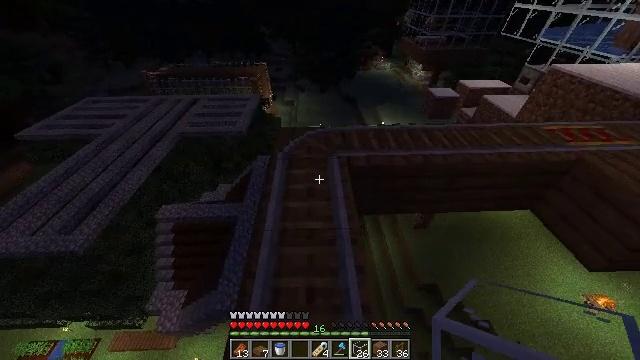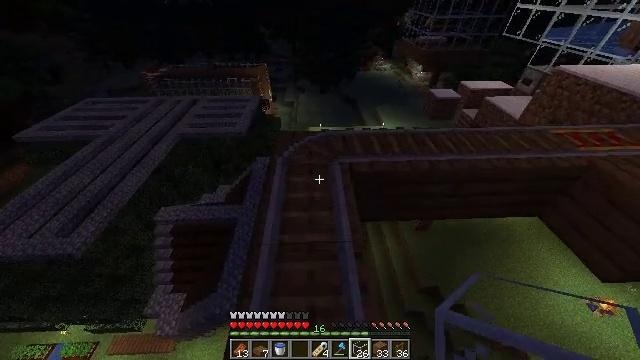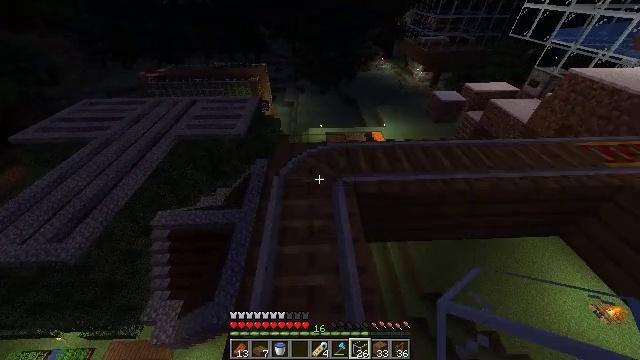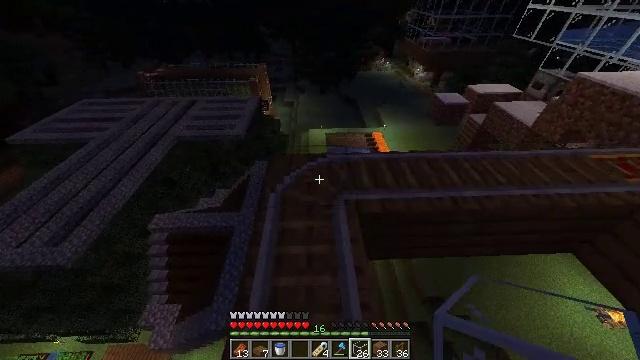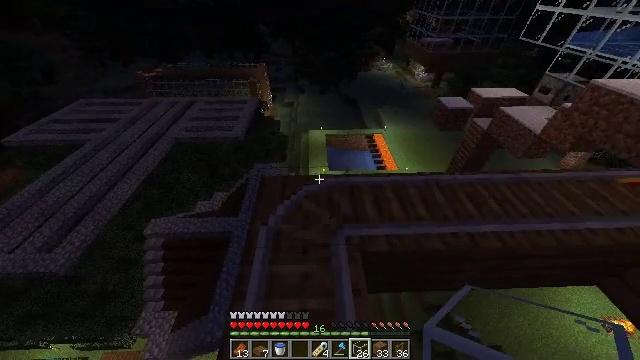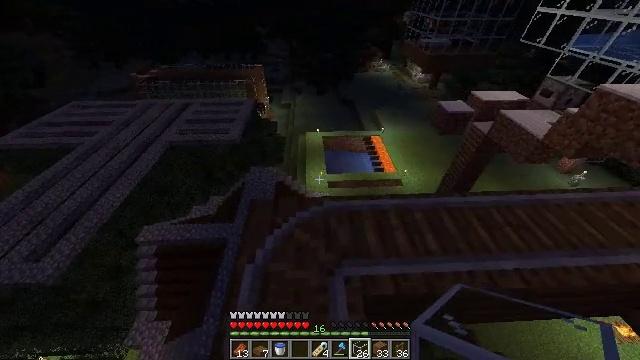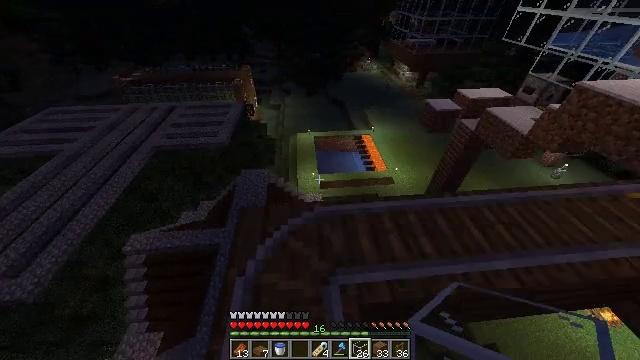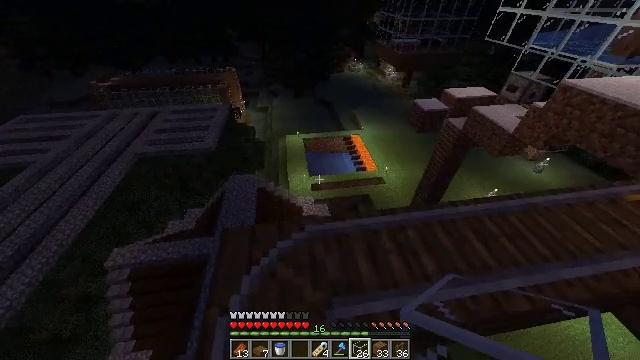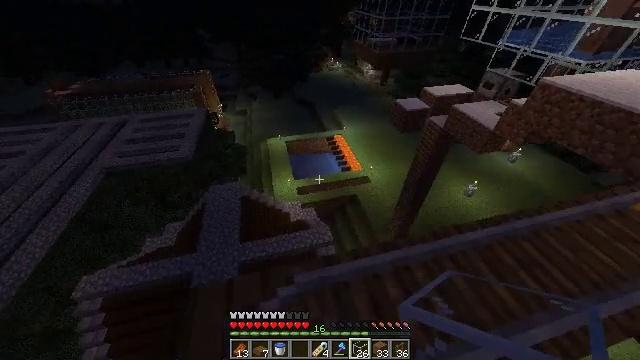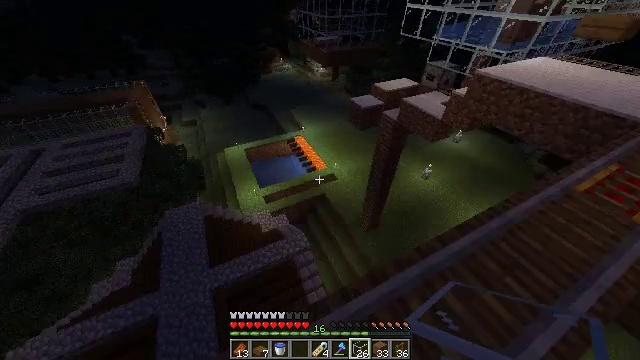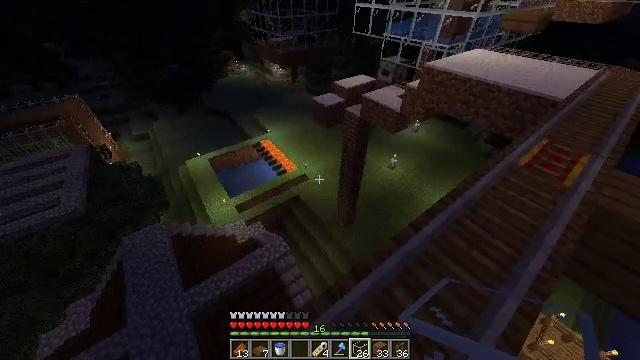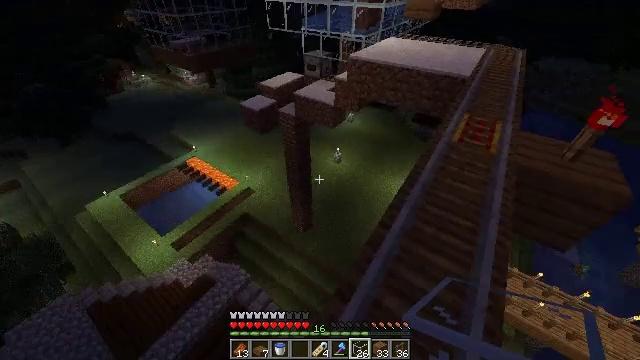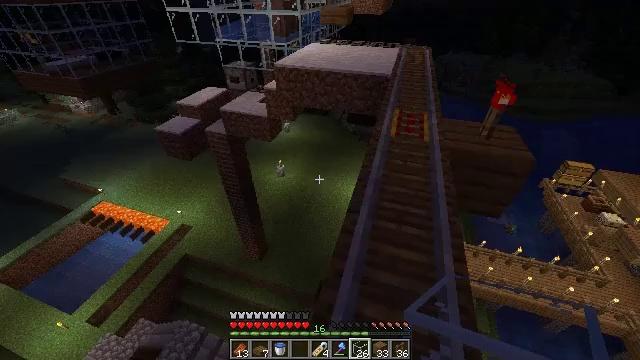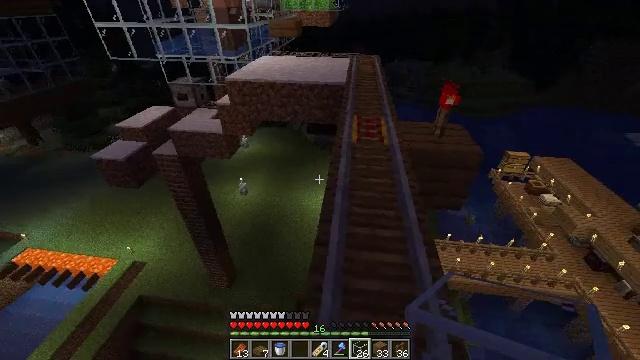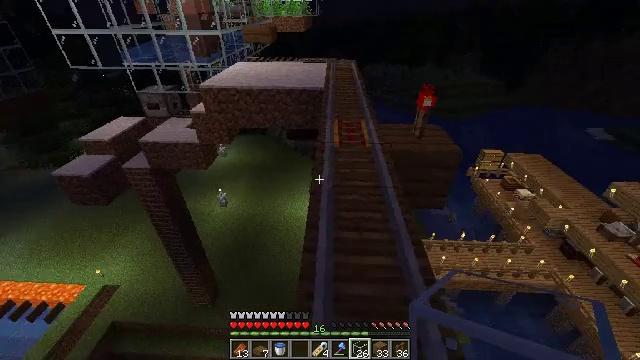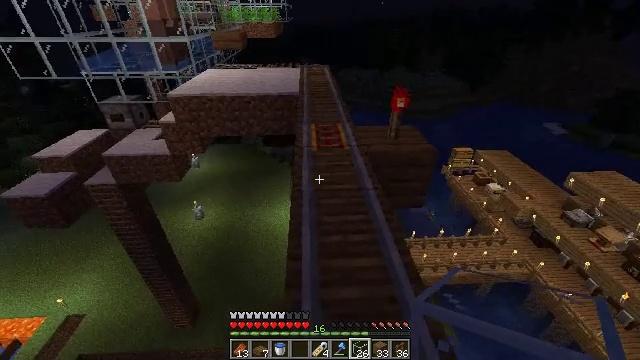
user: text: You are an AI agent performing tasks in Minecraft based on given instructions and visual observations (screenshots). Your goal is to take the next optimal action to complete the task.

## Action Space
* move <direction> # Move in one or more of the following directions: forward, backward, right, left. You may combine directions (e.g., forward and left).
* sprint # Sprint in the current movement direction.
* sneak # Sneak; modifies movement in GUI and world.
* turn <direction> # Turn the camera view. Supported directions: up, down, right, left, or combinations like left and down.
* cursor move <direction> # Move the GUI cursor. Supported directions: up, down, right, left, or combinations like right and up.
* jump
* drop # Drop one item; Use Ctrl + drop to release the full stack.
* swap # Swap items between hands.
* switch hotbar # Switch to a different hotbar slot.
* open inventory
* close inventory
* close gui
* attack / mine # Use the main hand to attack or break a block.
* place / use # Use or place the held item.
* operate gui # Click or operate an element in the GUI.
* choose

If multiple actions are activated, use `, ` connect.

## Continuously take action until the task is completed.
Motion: motion action
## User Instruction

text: Mine the glass to clear the view.
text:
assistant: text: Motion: move forward
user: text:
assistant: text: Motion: move forward
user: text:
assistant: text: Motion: move forward
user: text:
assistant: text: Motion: move forward
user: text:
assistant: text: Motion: move forward
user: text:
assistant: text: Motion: move forward, turn right
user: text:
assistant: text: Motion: move forward, turn right
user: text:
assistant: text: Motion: move forward, turn right
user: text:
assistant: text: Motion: move forward, turn right
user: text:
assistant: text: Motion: turn right
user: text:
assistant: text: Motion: turn right
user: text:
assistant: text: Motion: turn right and up
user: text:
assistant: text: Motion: turn right and up
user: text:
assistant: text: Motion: turn right and up
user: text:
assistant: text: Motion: turn right and up
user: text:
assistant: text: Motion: turn right
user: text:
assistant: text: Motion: turn right and up
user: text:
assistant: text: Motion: no_op
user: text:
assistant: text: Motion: no_op
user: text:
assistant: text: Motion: no_op
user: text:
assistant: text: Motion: no_op
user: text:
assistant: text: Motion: move forward, turn left
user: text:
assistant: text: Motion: move forward
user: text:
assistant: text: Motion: move forward
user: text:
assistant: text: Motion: move forward
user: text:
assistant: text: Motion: move forward
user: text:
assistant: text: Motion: move forward, sprint
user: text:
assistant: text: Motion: move forward, sprint
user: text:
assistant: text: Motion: move forward, sprint
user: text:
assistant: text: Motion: move forward